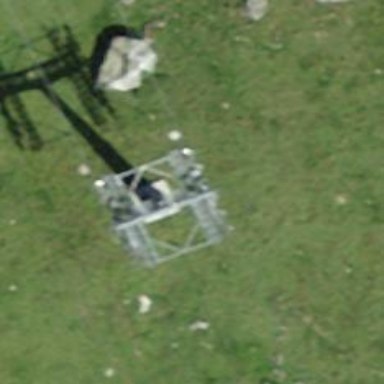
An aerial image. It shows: Pylon used for aerialway.